Chest X-ray. View position: AP
Patient age: 14
Patient sex: F
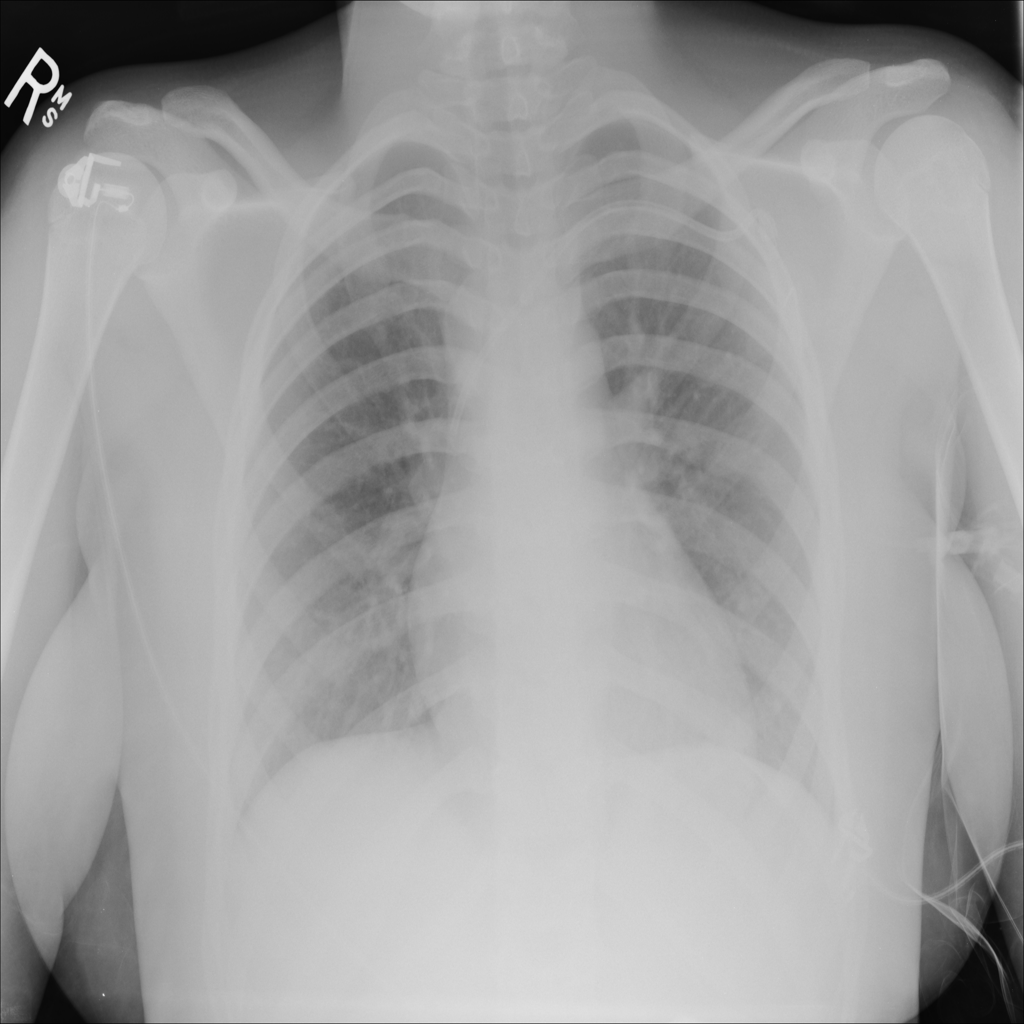
Finding: Pneumothorax